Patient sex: M
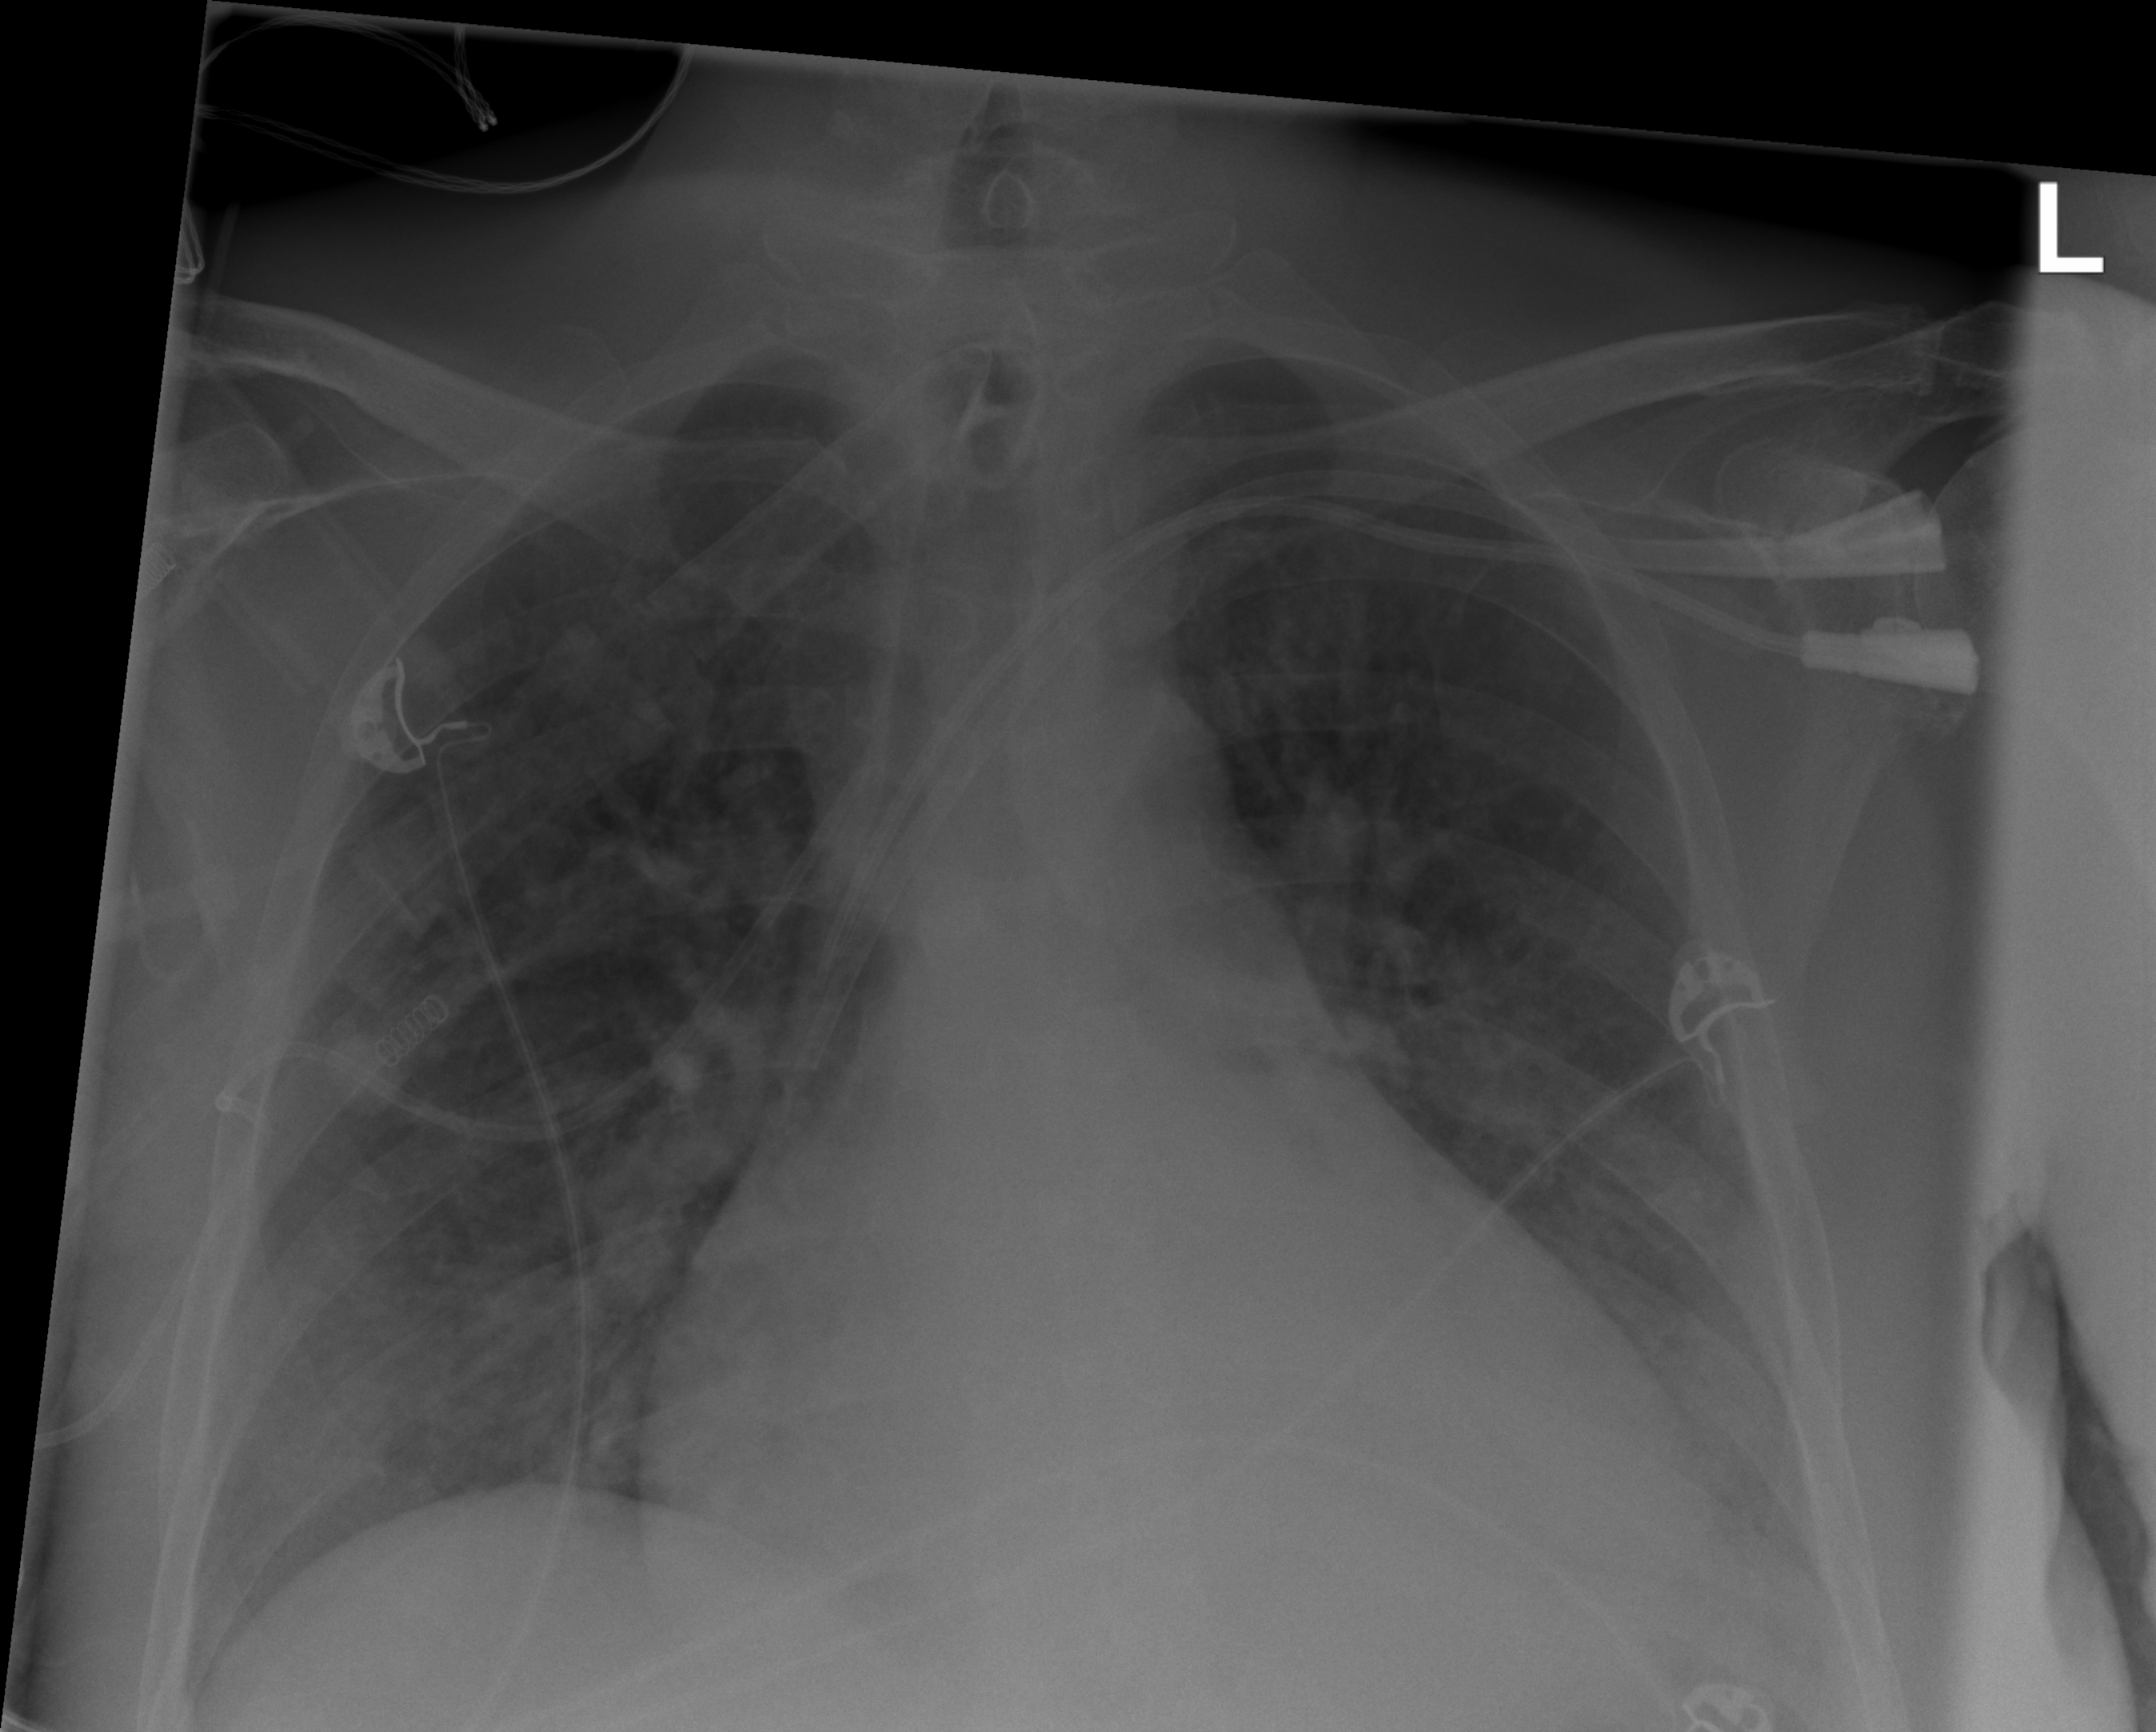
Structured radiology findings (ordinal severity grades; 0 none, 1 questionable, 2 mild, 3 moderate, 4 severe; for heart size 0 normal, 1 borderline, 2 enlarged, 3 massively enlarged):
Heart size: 2
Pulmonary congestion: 2
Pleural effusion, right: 0
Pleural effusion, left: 2
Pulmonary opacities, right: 2
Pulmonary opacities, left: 2
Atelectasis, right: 0
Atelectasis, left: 2